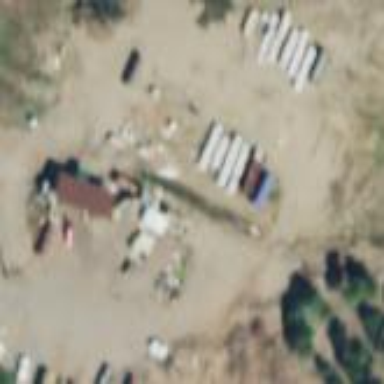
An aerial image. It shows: Recycling center for various types of waste.